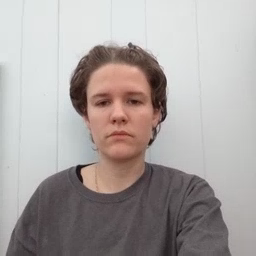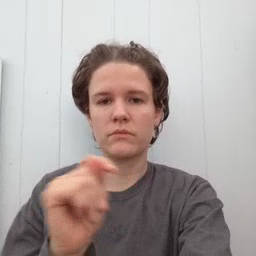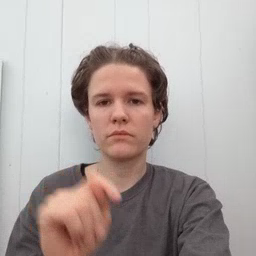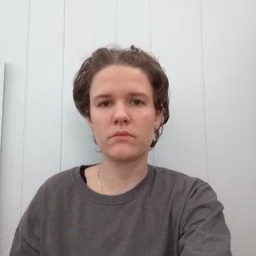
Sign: potty